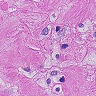
Metastatic tissue present: yes